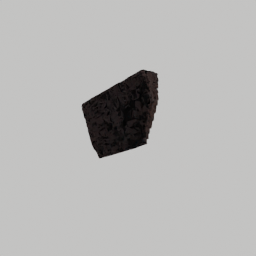
Label: architecture